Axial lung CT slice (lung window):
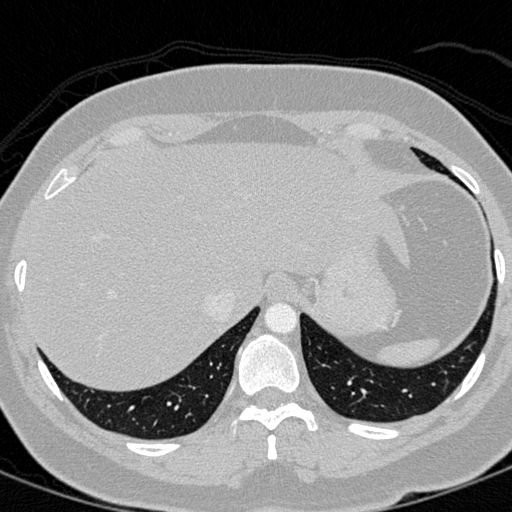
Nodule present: no